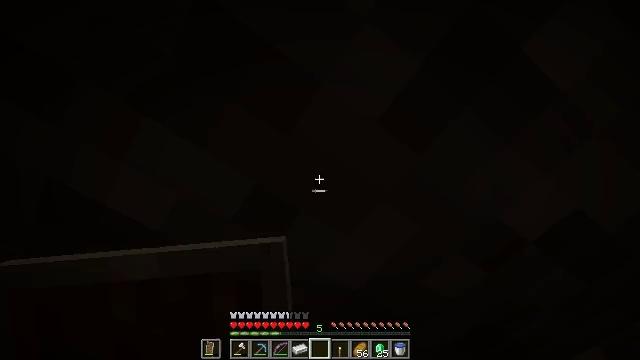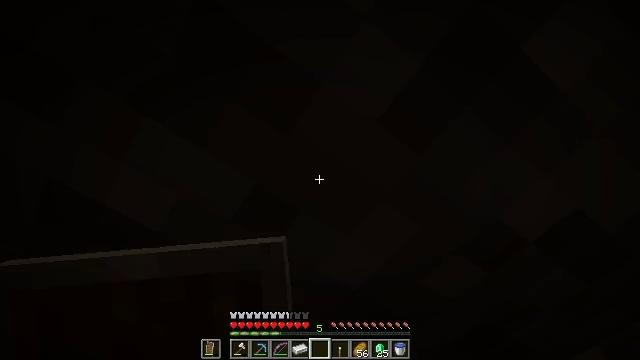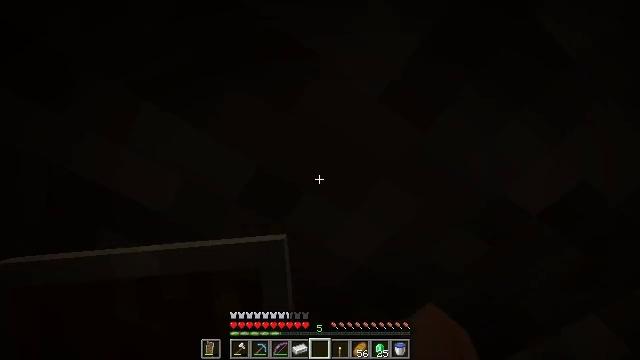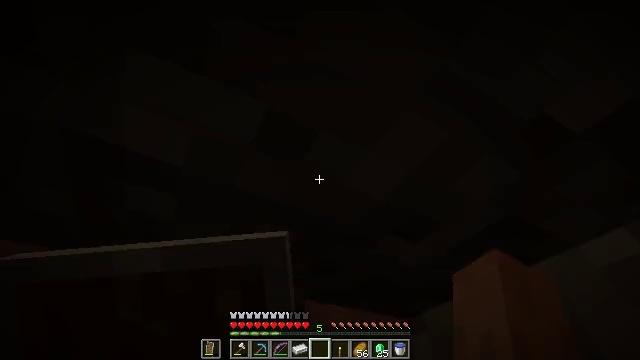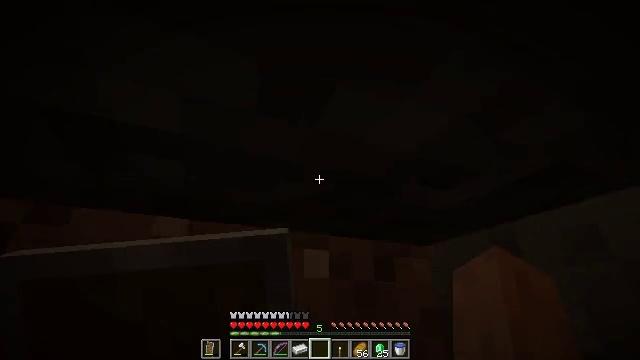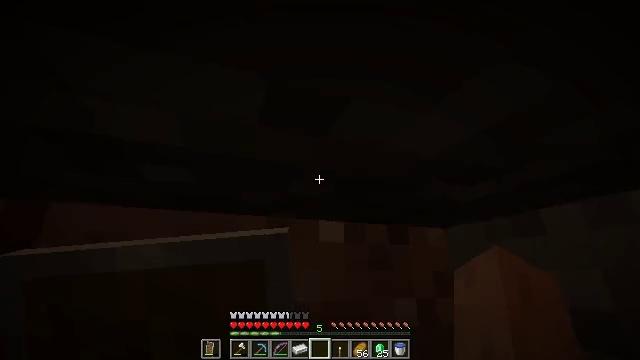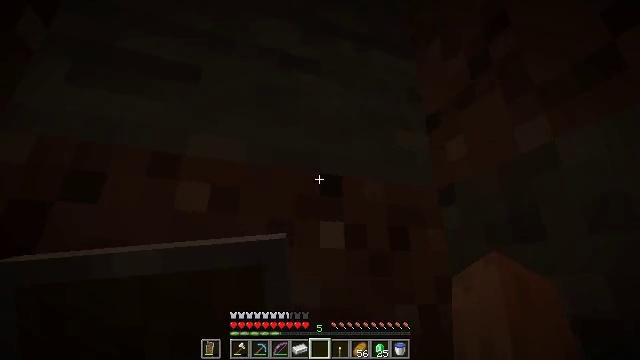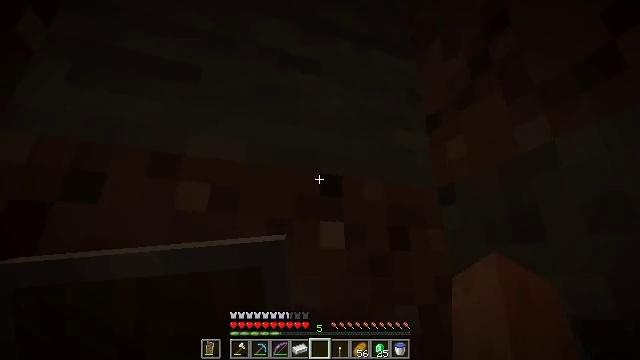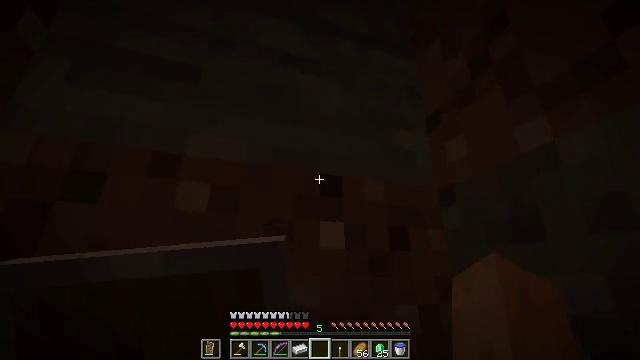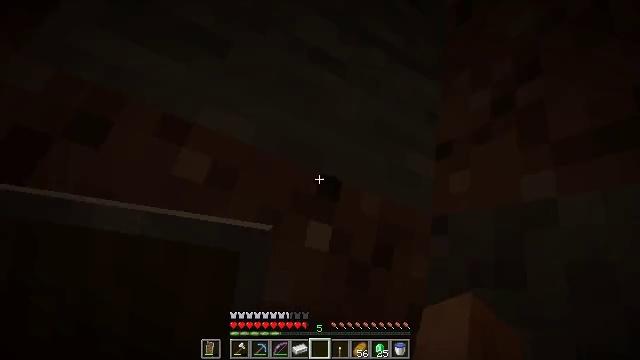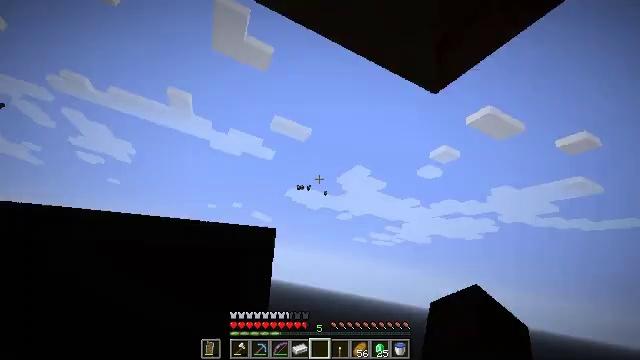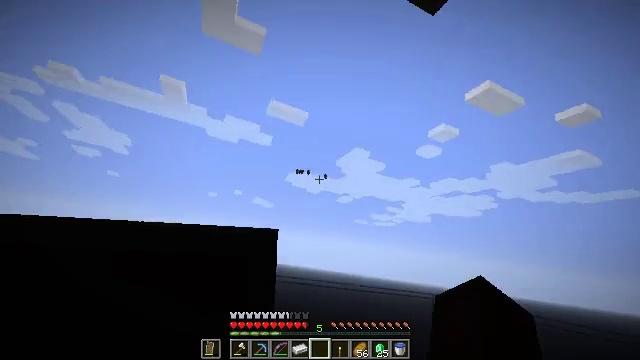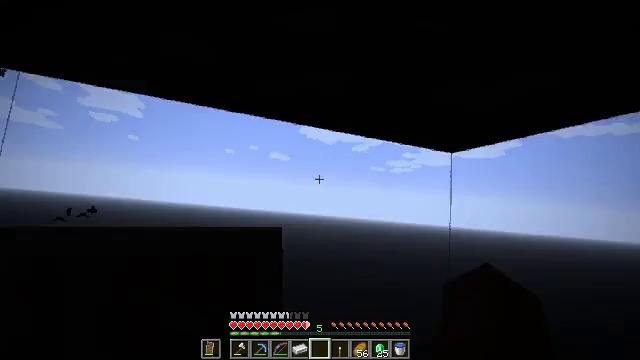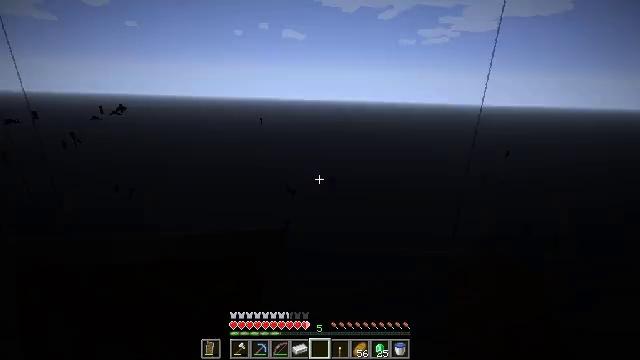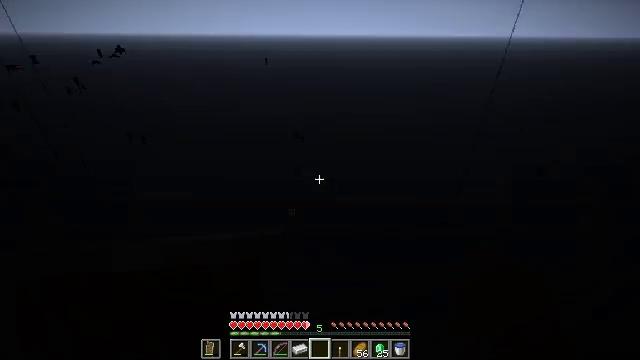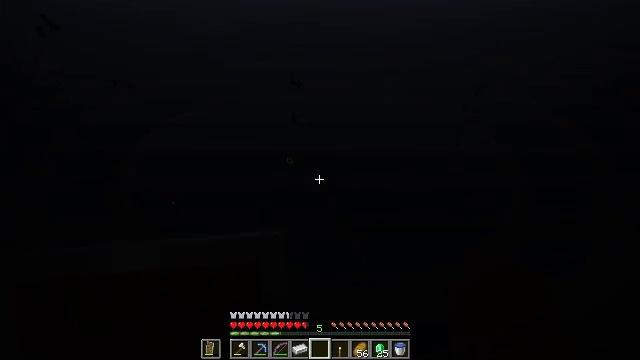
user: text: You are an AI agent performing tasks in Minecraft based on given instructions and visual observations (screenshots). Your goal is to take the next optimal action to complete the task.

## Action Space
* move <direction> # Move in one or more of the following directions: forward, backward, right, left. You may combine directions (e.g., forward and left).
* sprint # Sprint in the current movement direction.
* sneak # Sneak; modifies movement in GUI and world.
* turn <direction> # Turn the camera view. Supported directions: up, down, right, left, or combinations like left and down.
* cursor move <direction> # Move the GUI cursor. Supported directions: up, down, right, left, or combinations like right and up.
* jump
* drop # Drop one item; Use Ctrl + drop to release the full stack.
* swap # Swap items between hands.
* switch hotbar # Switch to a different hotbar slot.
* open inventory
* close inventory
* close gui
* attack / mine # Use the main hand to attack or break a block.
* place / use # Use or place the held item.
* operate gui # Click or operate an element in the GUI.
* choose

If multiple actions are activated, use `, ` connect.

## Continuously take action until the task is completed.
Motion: motion action
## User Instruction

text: Attack the composter to add it to your inventory.
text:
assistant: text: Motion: no_op
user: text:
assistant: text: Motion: turn left and down
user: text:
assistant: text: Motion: turn left and down
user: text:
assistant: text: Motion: turn left and down
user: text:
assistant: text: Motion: turn left and down
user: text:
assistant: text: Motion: turn up
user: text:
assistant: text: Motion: no_op
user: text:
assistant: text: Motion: no_op
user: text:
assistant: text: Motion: no_op
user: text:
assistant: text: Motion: no_op
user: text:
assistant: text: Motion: turn down
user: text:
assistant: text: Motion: turn left and down
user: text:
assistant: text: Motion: turn left and down
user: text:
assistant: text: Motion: turn left and down
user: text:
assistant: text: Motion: turn down
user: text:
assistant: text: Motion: turn right and down
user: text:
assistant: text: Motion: no_op
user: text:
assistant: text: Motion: no_op
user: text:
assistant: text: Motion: no_op
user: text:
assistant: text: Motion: no_op
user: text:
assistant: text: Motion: turn left and up
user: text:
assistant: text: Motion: turn left and up
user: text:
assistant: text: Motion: turn left and up
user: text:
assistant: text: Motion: turn left and up
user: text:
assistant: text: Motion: no_op
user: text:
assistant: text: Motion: no_op
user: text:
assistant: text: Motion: no_op
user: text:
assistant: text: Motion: no_op
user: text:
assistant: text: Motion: no_op
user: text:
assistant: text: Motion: no_op